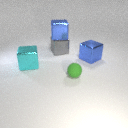
large blue metal cube to the right of small green rubber sphere